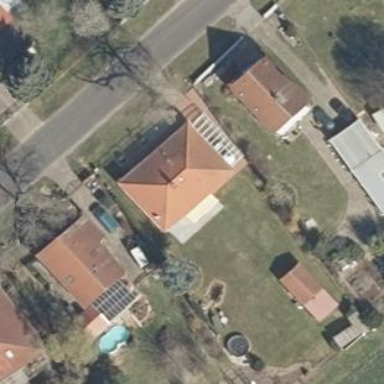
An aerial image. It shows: Simple and straightforward house.